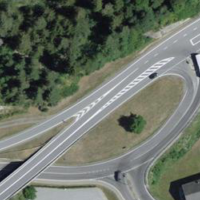
EUNIS habitat code: 57
Species observed at this site:
Senecio ovatus